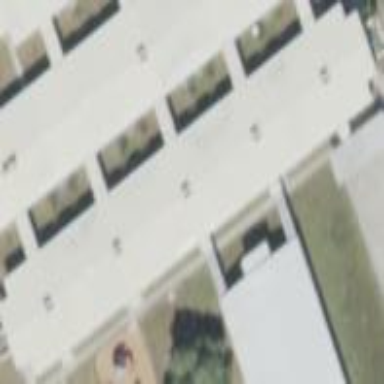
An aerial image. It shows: School building.